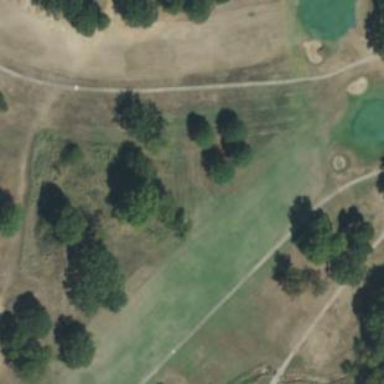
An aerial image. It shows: Grassy area designated as golf fairway.